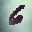
Label: 6